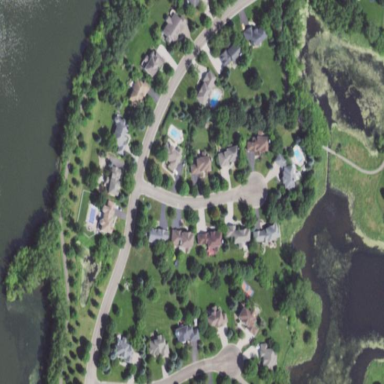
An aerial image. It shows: Single-family residential area.